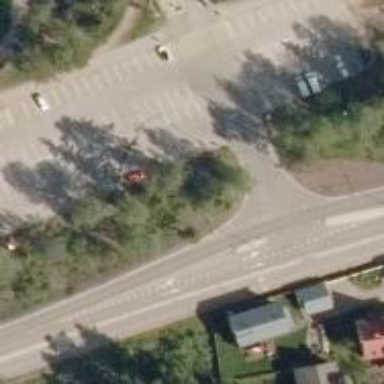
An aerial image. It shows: Secondary road with asphalt surface.